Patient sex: M
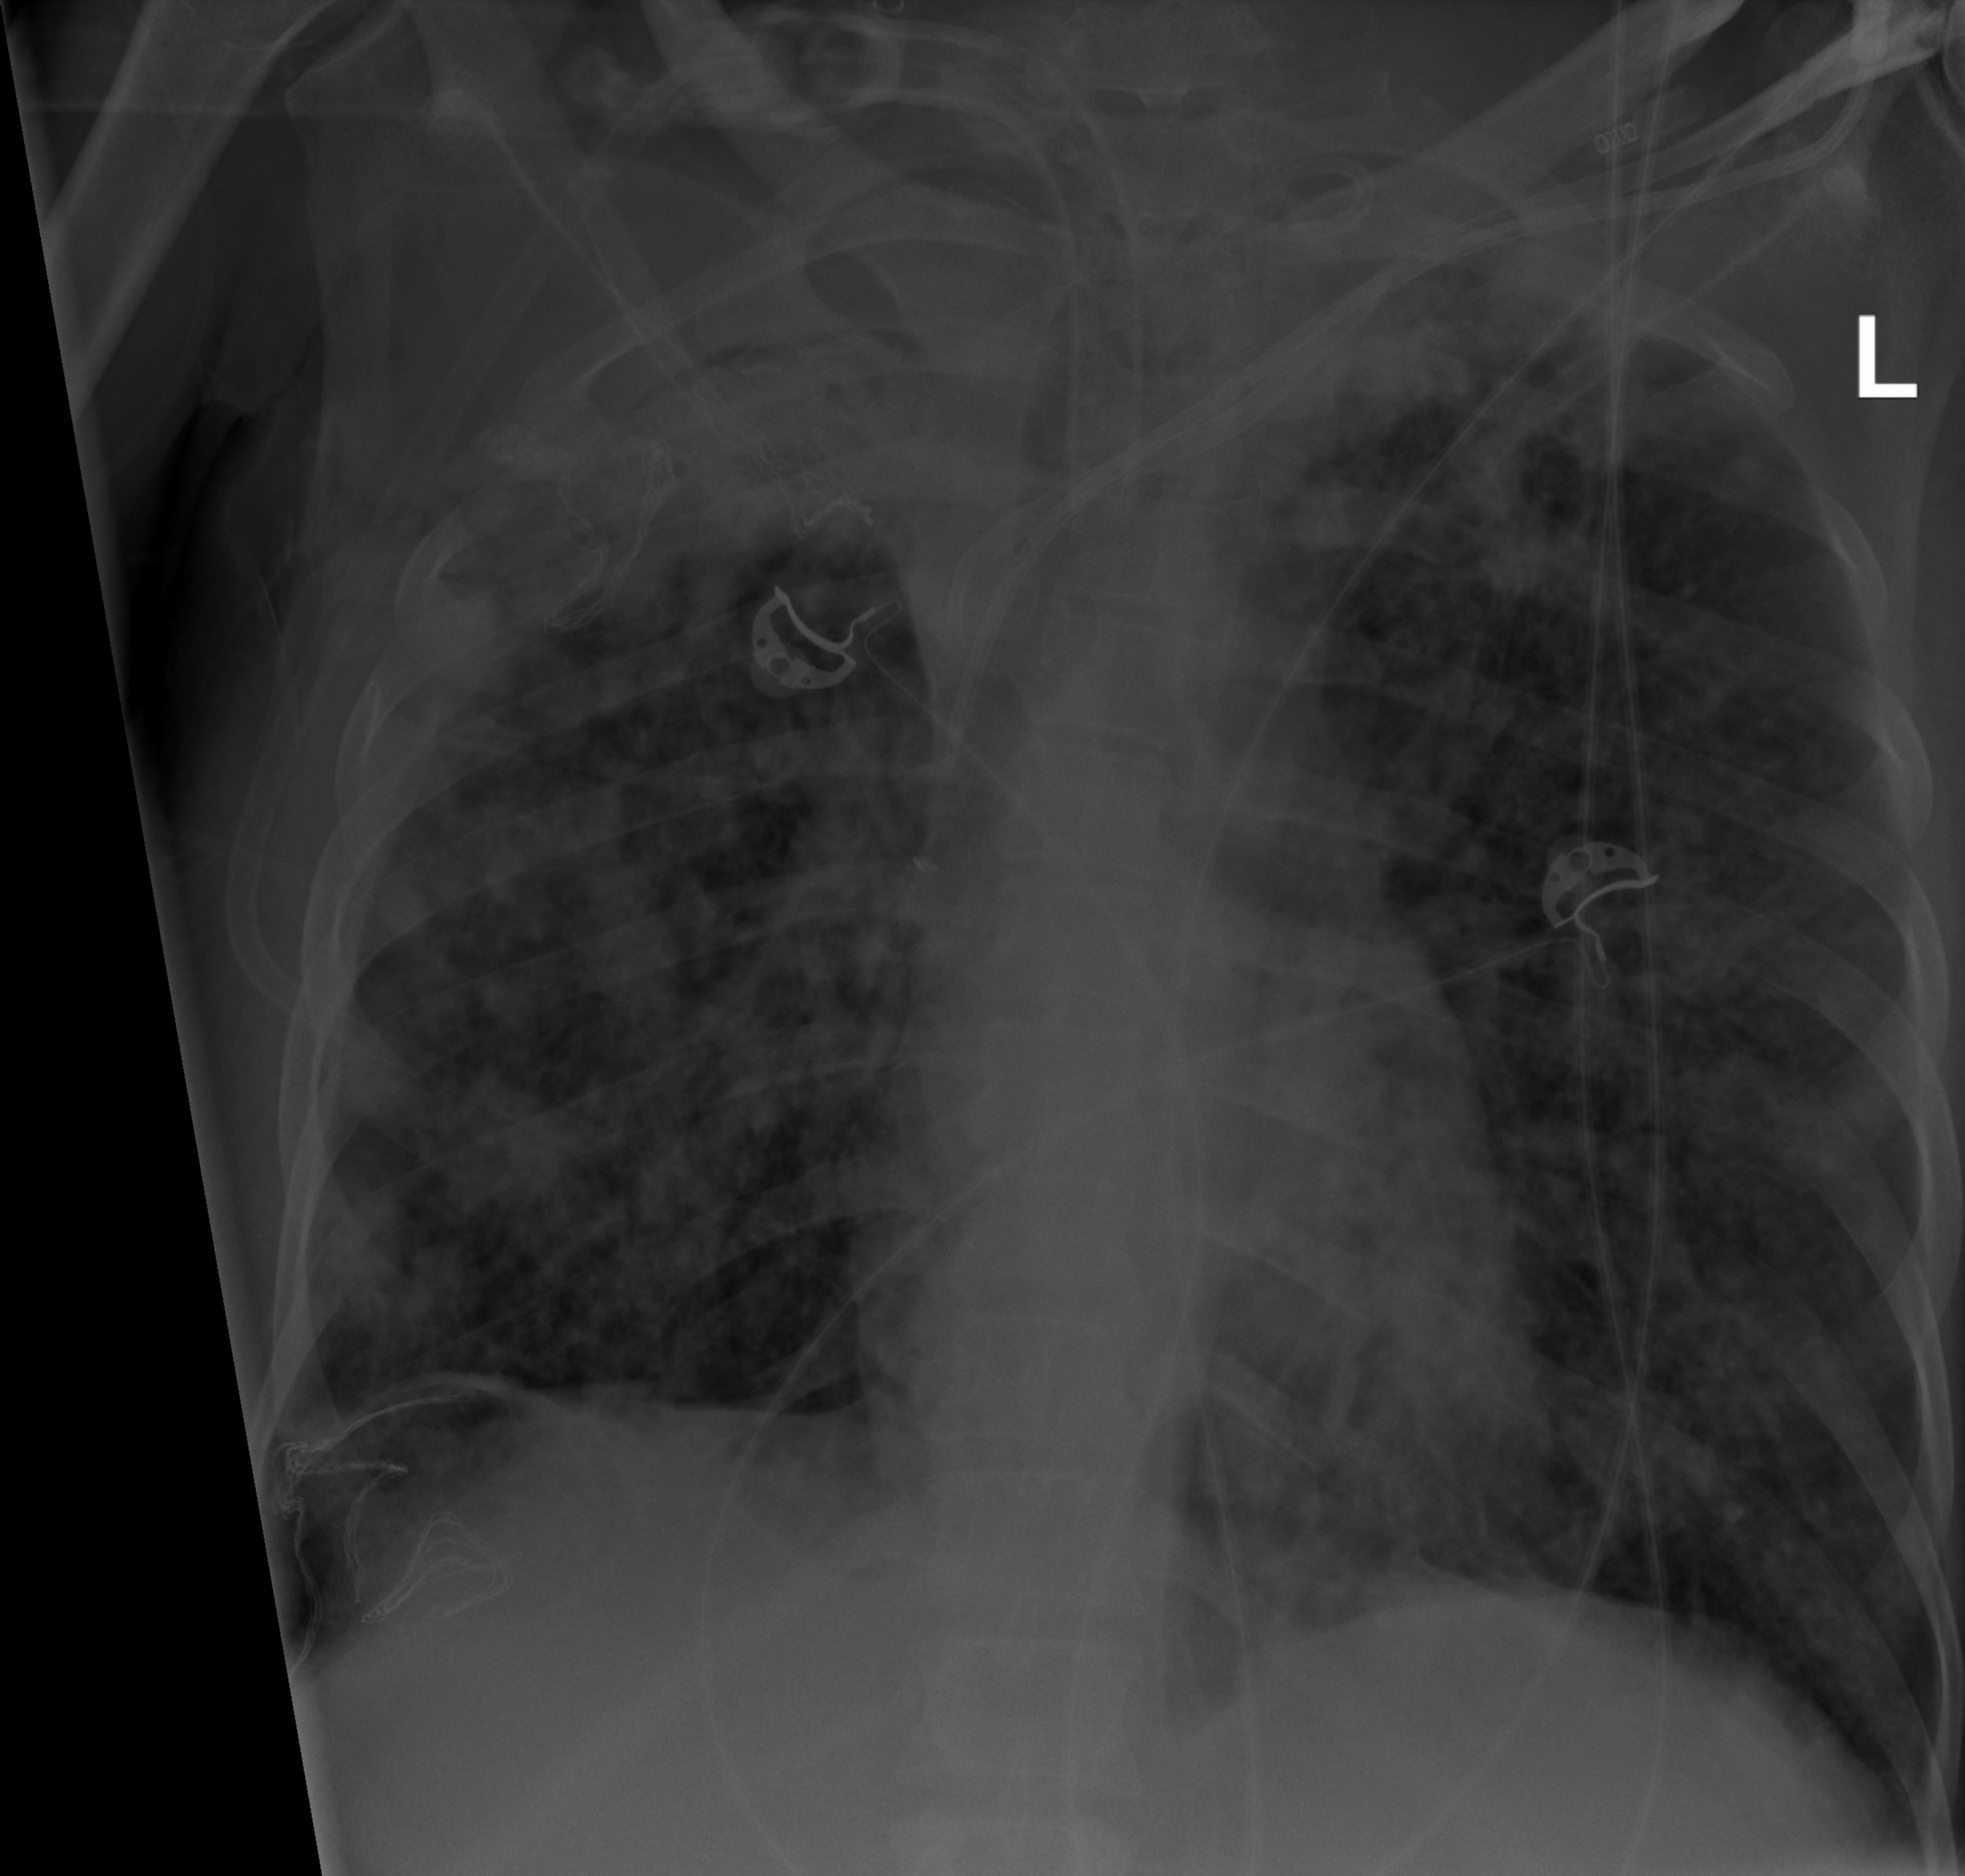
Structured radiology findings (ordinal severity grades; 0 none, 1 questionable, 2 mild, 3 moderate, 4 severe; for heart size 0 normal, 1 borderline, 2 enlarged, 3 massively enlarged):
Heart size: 0
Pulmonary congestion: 0
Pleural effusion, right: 2
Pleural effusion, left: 0
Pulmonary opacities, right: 4
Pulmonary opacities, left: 3
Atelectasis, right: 2
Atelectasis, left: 2